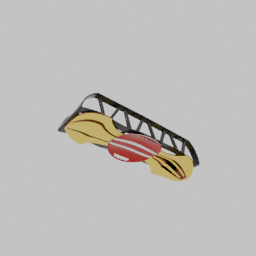
Label: mechanical